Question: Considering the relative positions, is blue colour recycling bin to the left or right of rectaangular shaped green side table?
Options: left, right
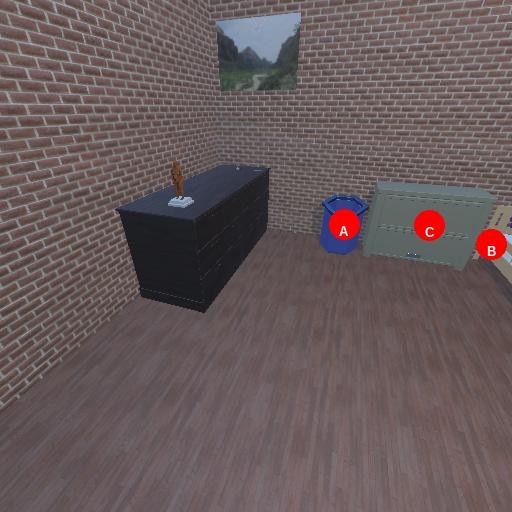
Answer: left